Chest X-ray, AP view. Patient: 7 years old, sex M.
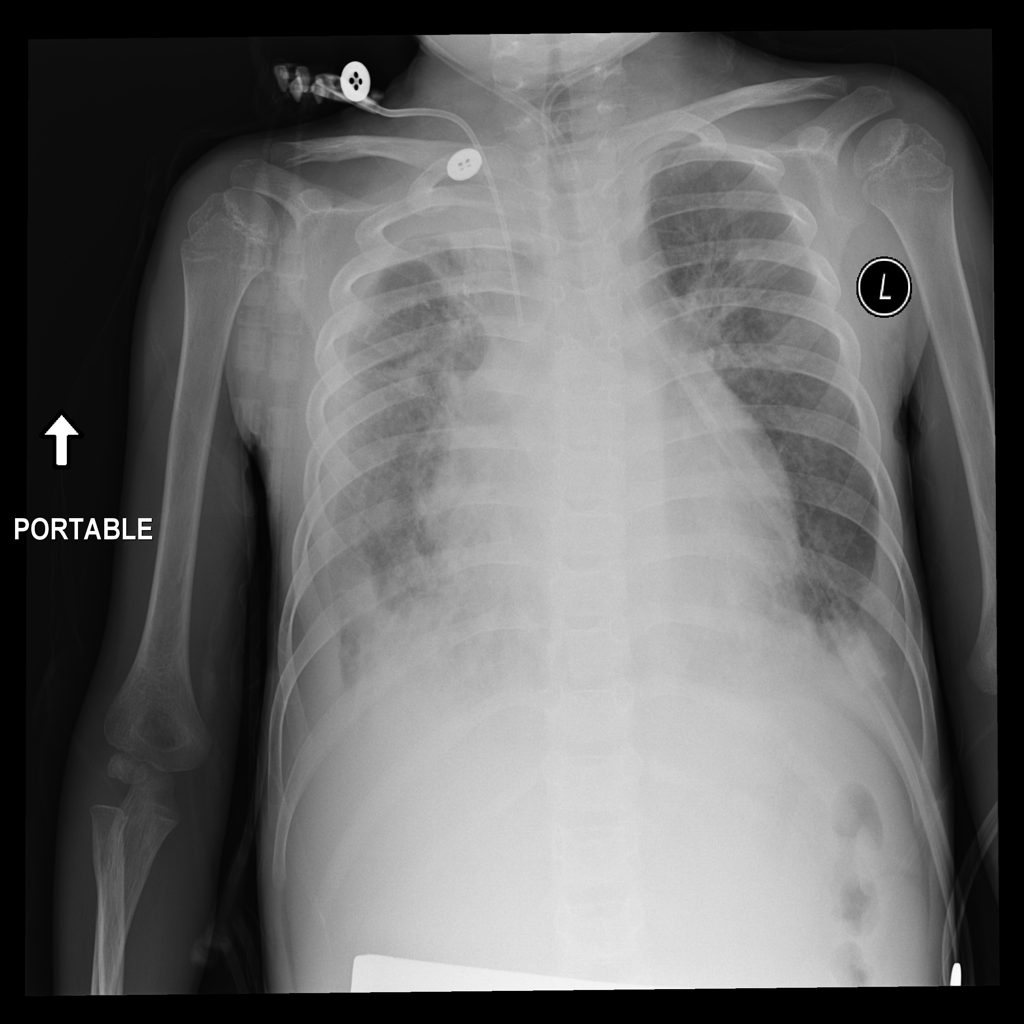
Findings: Effusion, Infiltration